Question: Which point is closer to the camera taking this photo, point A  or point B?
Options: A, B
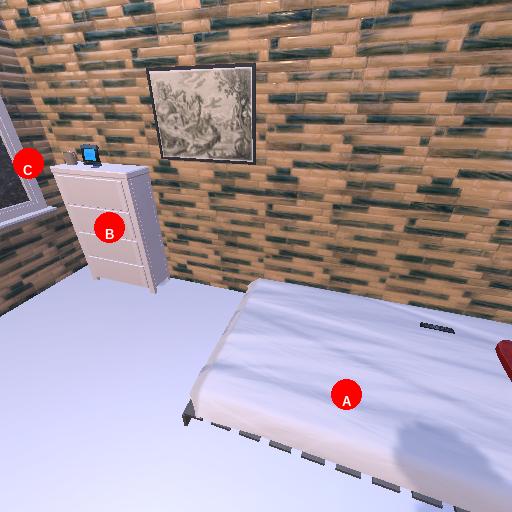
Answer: A